Question: I've sub-classed some button controls, since I'm drawing the whole UI myself (to the dialog's hdc).
This is to avoid flicker, the intention is that all drawing is done via a single memDC - preventing the staggered update of the UI.
So, I draw everything to the dialog's background, then position some buttons over the regions of the UI that should react to mouse events. So far so good. Or so I thought.
I sub-classed the buttons, using the following WndProc, expecting that Windows would do everything as per normal, except the drawing.
'''
LRESULT CALLBACK invisibleBtnProc(HWND hwndBtn, UINT uMsg, WPARAM wParam, LPARAM lParam)
{
long oldProc = GetWindowLong(hwndBtn, GWL_USERDATA);
switch (uMsg)
{
case WM_PAINT:
ValidateRect(hwndBtn, NULL);
return 0;
case WM_ERASEBKGND:
return 1;
}
return CallWindowProc((WNDPROC)oldProc, hwndBtn, uMsg, wParam, lParam);
}
'''
The buttons are created and subclassed with the following code:
'''
for (i=0; i<n; i++)
{
btn = CreateWindow(WC_BUTTON, L"", WS_VISIBLE|WS_CHILD, 0,0,0,0, hwndDlg, (HMENU)(firstBigBtnId+i), hInst, NULL);
long btnProcCur = GetWindowLong(btn, GWL_WNDPROC);
SetWindowLong(btn, GWL_USERDATA, btnProcCur);
SetWindowLong(btn, GWL_WNDPROC, (long) invisibleBtnProc);
}
'''
When I built this code with MinGW & Code::Blocks, it works flawlessly. (both in debug and release builds)
Unfortunately, when built with MSVC & VS2010, I observe different behaviour. The debug-mode build is okay, but the release build is not. When one of the invisible buttons is clicked, the system is drawing it, obscuring the underlying 'button'.
I've a large WMF (emf? I forget) that needs to be drawn - it's quite slow and produces flicker when the window is resized, for those that wonder why the custom-draw-everything approach.
Here's what I'm seeing:

Note, that before I tried to click on the leftmost button it was not visible - just like the one on the right. Only upon clicking it does windows decide to draw it.
Resizing the parent window - (a dialog which triggers a call to InvalidateRect for the dialog) removes the erroneous drawing. Clicking the button once again causes it to be drawn.
Any ideas where I've made a mistake in my thinking?
EDIT: Added code below for a SCCCE (This displays the same unwanted behaviour when built with GCC debug & release, that the original program showed in debug build only)
'''
#include <windows.h>
/* Declare Windows procedure */
LRESULT CALLBACK WindowProcedure (HWND, UINT, WPARAM, LPARAM);
RECT btnRect;
const int btnSize = 150;
const int btnId = 1000;
HINSTANCE hInst;
/* Make the class name into a global variable */
char szClassName[ ] = "CodeBlocksWindowsApp";
int WINAPI WinMain (HINSTANCE hThisInstance,
HINSTANCE hPrevInstance,
LPSTR lpszArgument,
int nCmdShow)
{
HWND hwnd; /* This is the handle for our window */
MSG messages; /* Here messages to the application are saved */
WNDCLASSEX wincl; /* Data structure for the windowclass */
/* The Window structure */
wincl.hInstance = hThisInstance;
wincl.lpszClassName = szClassName;
wincl.lpfnWndProc = WindowProcedure; /* This function is called by windows */
wincl.style = CS_DBLCLKS; /* Catch double-clicks */
wincl.cbSize = sizeof (WNDCLASSEX);
/* Use default icon and mouse-pointer */
wincl.hIcon = LoadIcon (NULL, IDI_APPLICATION);
wincl.hIconSm = LoadIcon (NULL, IDI_APPLICATION);
wincl.hCursor = LoadCursor (NULL, IDC_ARROW);
wincl.lpszMenuName = NULL; /* No menu */
wincl.cbClsExtra = 0; /* No extra bytes after the window class */
wincl.cbWndExtra = 0; /* structure or the window instance */
/* Use Windows's default colour as the background of the window */
wincl.hbrBackground = (HBRUSH) COLOR_BACKGROUND;
/* Register the window class, and if it fails quit the program */
if (!RegisterClassEx (&wincl))
return 0;
/* The class is registered, let's create the program*/
hwnd = CreateWindowEx (
0, /* Extended possibilites for variation */
szClassName, /* Classname */
"Code::Blocks Template Windows App", /* Title Text */
WS_OVERLAPPEDWINDOW, /* default window */
CW_USEDEFAULT, /* Windows decides the position */
CW_USEDEFAULT, /* where the window ends up on the screen */
544, /* The programs width */
375, /* and height in pixels */
HWND_DESKTOP, /* The window is a child-window to desktop */
NULL, /* No menu */
hThisInstance, /* Program Instance handler */
NULL /* No Window Creation data */
);
/* Make the window visible on the screen */
ShowWindow (hwnd, nCmdShow);
/* Run the message loop. It will run until GetMessage() returns 0 */
while (GetMessage (&messages, NULL, 0, 0))
{
/* Translate virtual-key messages into character messages */
TranslateMessage(&messages);
/* Send message to WindowProcedure */
DispatchMessage(&messages);
}
/* The program return-value is 0 - The value that PostQuitMessage() gave */
return messages.wParam;
}
LRESULT CALLBACK invisibleBtnProc(HWND hwndBtn, UINT uMsg, WPARAM wParam, LPARAM lParam)
{
long oldProc = GetWindowLong(hwndBtn, GWL_USERDATA);
switch (uMsg)
{
case WM_PAINT:
ValidateRect(hwndBtn, NULL);
return 0;
case WM_ERASEBKGND:
return 1;
}
return CallWindowProc((WNDPROC)oldProc, hwndBtn, uMsg, wParam, lParam);
}
void onSize(HWND hwnd, WPARAM wParam, LPARAM lParam)
{
RECT mRect;
GetClientRect(hwnd, &mRect);
btnRect.left = (mRect.right - btnSize) / 2;
btnRect.top = (mRect.bottom - btnSize) / 2;
btnRect.right = btnRect.left + btnSize;
btnRect.bottom = btnRect.top + btnSize;
HWND btn;
btn = GetDlgItem(hwnd, btnId);
MoveWindow(btn, btnRect.left, btnRect.top, btnSize, btnSize, false);
InvalidateRect(hwnd, NULL, false);
}
void onPaint(HWND hwnd, WPARAM wParam, LPARAM lParam)
{
HDC hdc;
PAINTSTRUCT ps;
HBRUSH bkBrush, redBrush;
RECT mRect;
GetClientRect(hwnd, &mRect);
hdc = BeginPaint(hwnd, &ps);
bkBrush = CreateSolidBrush(RGB(51,51,51) );
redBrush = CreateSolidBrush(RGB(255,0,0) );
FillRect(hdc, &mRect, bkBrush);
FillRect(hdc, &btnRect, redBrush);
DeleteObject(bkBrush);
DeleteObject(redBrush);
EndPaint(hwnd, &ps);
}
/* This function is called by the Windows function DispatchMessage() */
LRESULT CALLBACK WindowProcedure (HWND hwnd, UINT message, WPARAM wParam, LPARAM lParam)
{
switch (message) /* handle the messages */
{
case WM_CREATE:
HWND tmp;
tmp = CreateWindow("Button", "Press Me", WS_VISIBLE|WS_CHILD, 0,0,0,0, hwnd, (HMENU)btnId, hInst, NULL);
long oldProc;
oldProc = GetWindowLong(tmp, GWL_WNDPROC);
SetWindowLong(tmp, GWL_USERDATA, oldProc);
SetWindowLong(tmp, GWL_WNDPROC, (long)invisibleBtnProc);
return 0;
case WM_DESTROY:
PostQuitMessage (0); /* send a WM_QUIT to the message queue */
break;
case WM_SIZE:
onSize(hwnd, wParam, lParam);
return 0;
case WM_PAINT:
onPaint(hwnd, wParam, lParam);
return 0;
case WM_COMMAND:
switch (LOWORD(wParam))
{
case btnId:
MessageBeep(MB_ICONEXCLAMATION);
break;
}
return 0;
default: /* for messages that we don't deal with */
return DefWindowProc (hwnd, message, wParam, lParam);
}
return 0;
}
'''
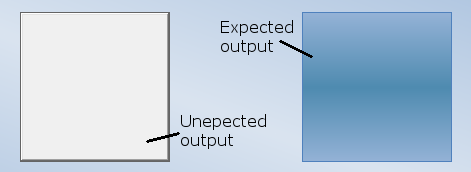
Answer: Setting the 'BS_OWNERDRAW' style tells Windows that it shall not draw the button itself, but that you are responsible for that. That does the trick.
There is not much you need to change. Just create the button with this style.
'''
tmp = CreateWindow("Button", "Press Me", WS_VISIBLE|WS_CHILD|BS_OWNERDRAW, 0,0,0,0, hwnd, (HMENU)btnId, hInst, NULL);
'''
Then in your invisibleBtnProc you can add
'''
case WM_DRAWITEM:
ValidateRect(hwndBtn, NULL);
return TRUE;
'''